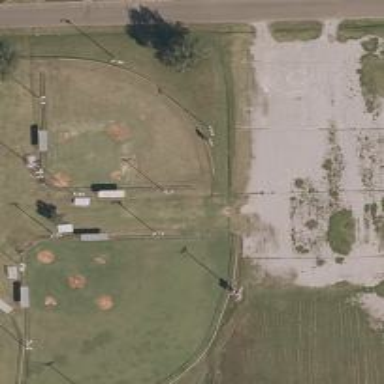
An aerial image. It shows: Baseball pitch for leisure land.